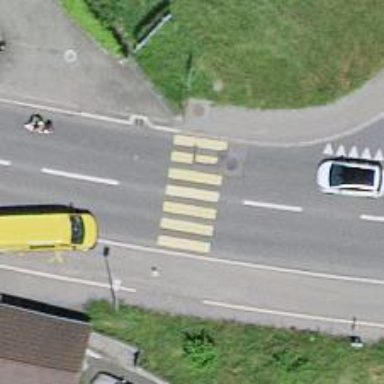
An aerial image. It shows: Uncontrolled zebra crossing on the road.